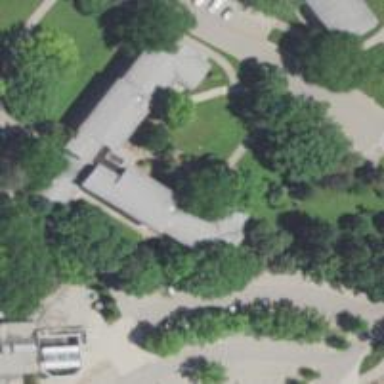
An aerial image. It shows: Dormitory building.